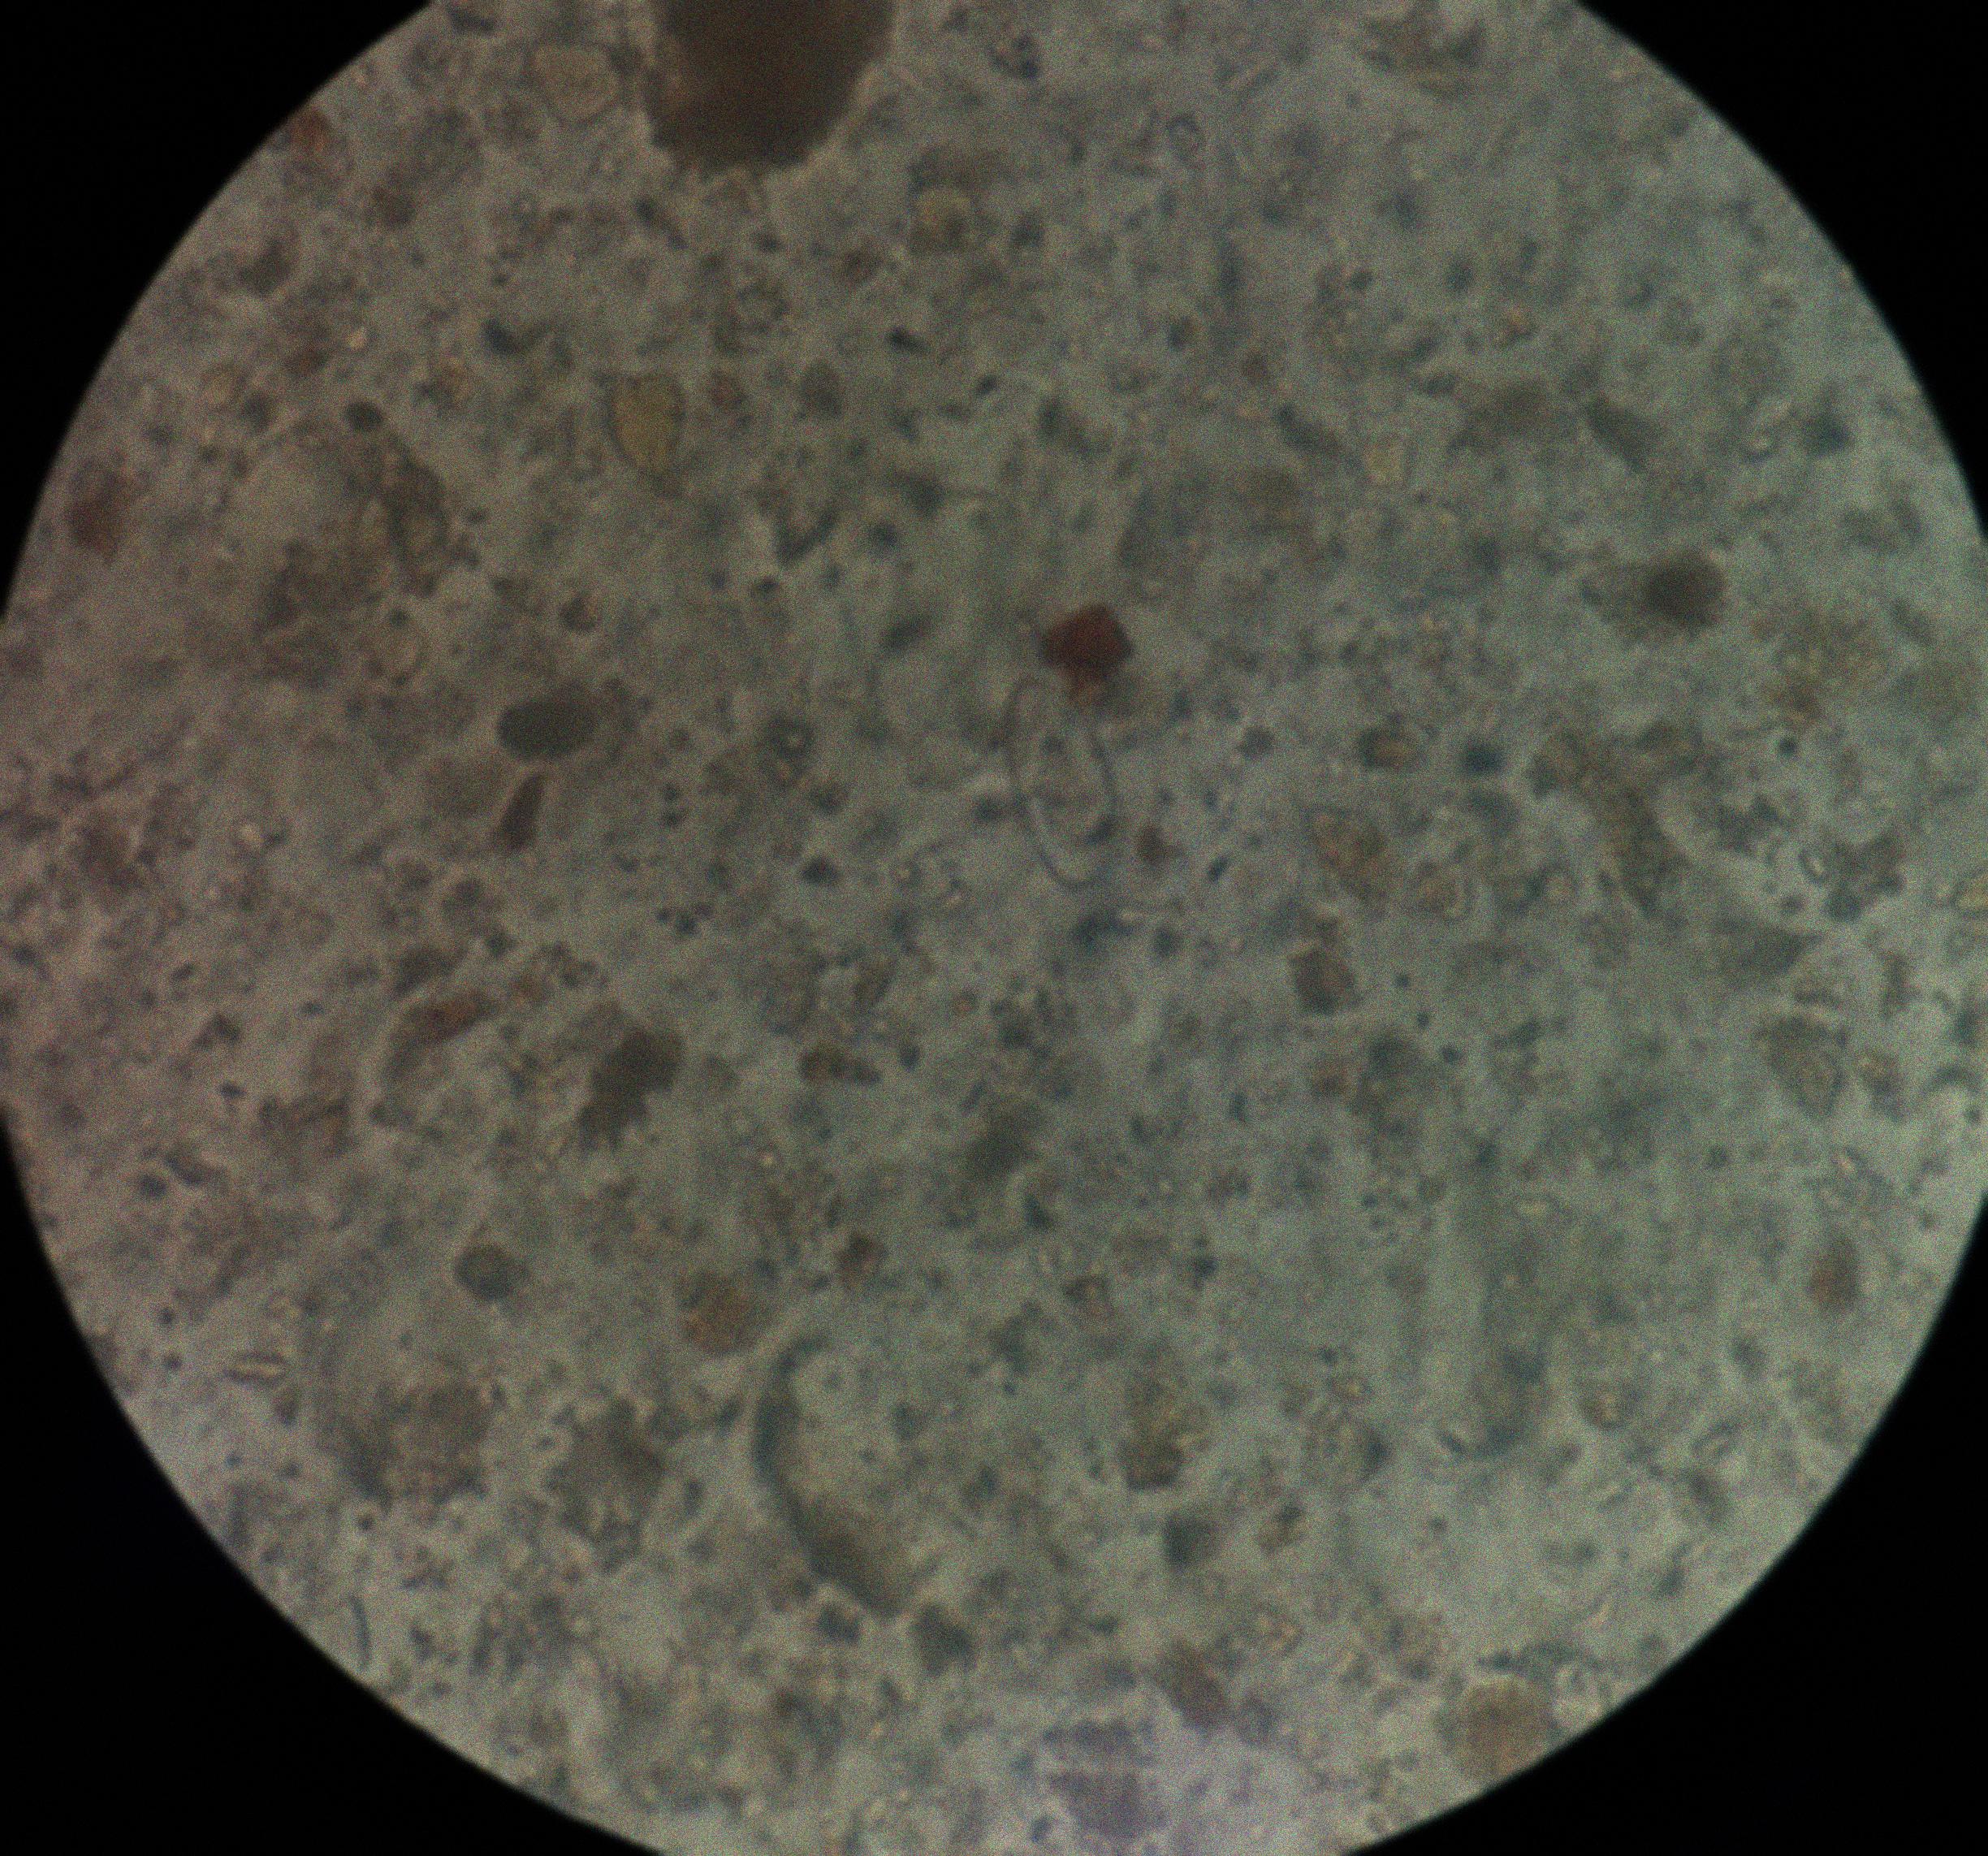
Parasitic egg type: Enterobius vermicularis